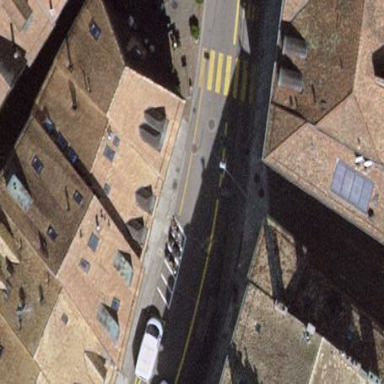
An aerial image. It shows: Gabled building with roof tiles oriented across.